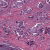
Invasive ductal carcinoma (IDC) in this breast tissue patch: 1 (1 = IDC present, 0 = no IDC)